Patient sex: M
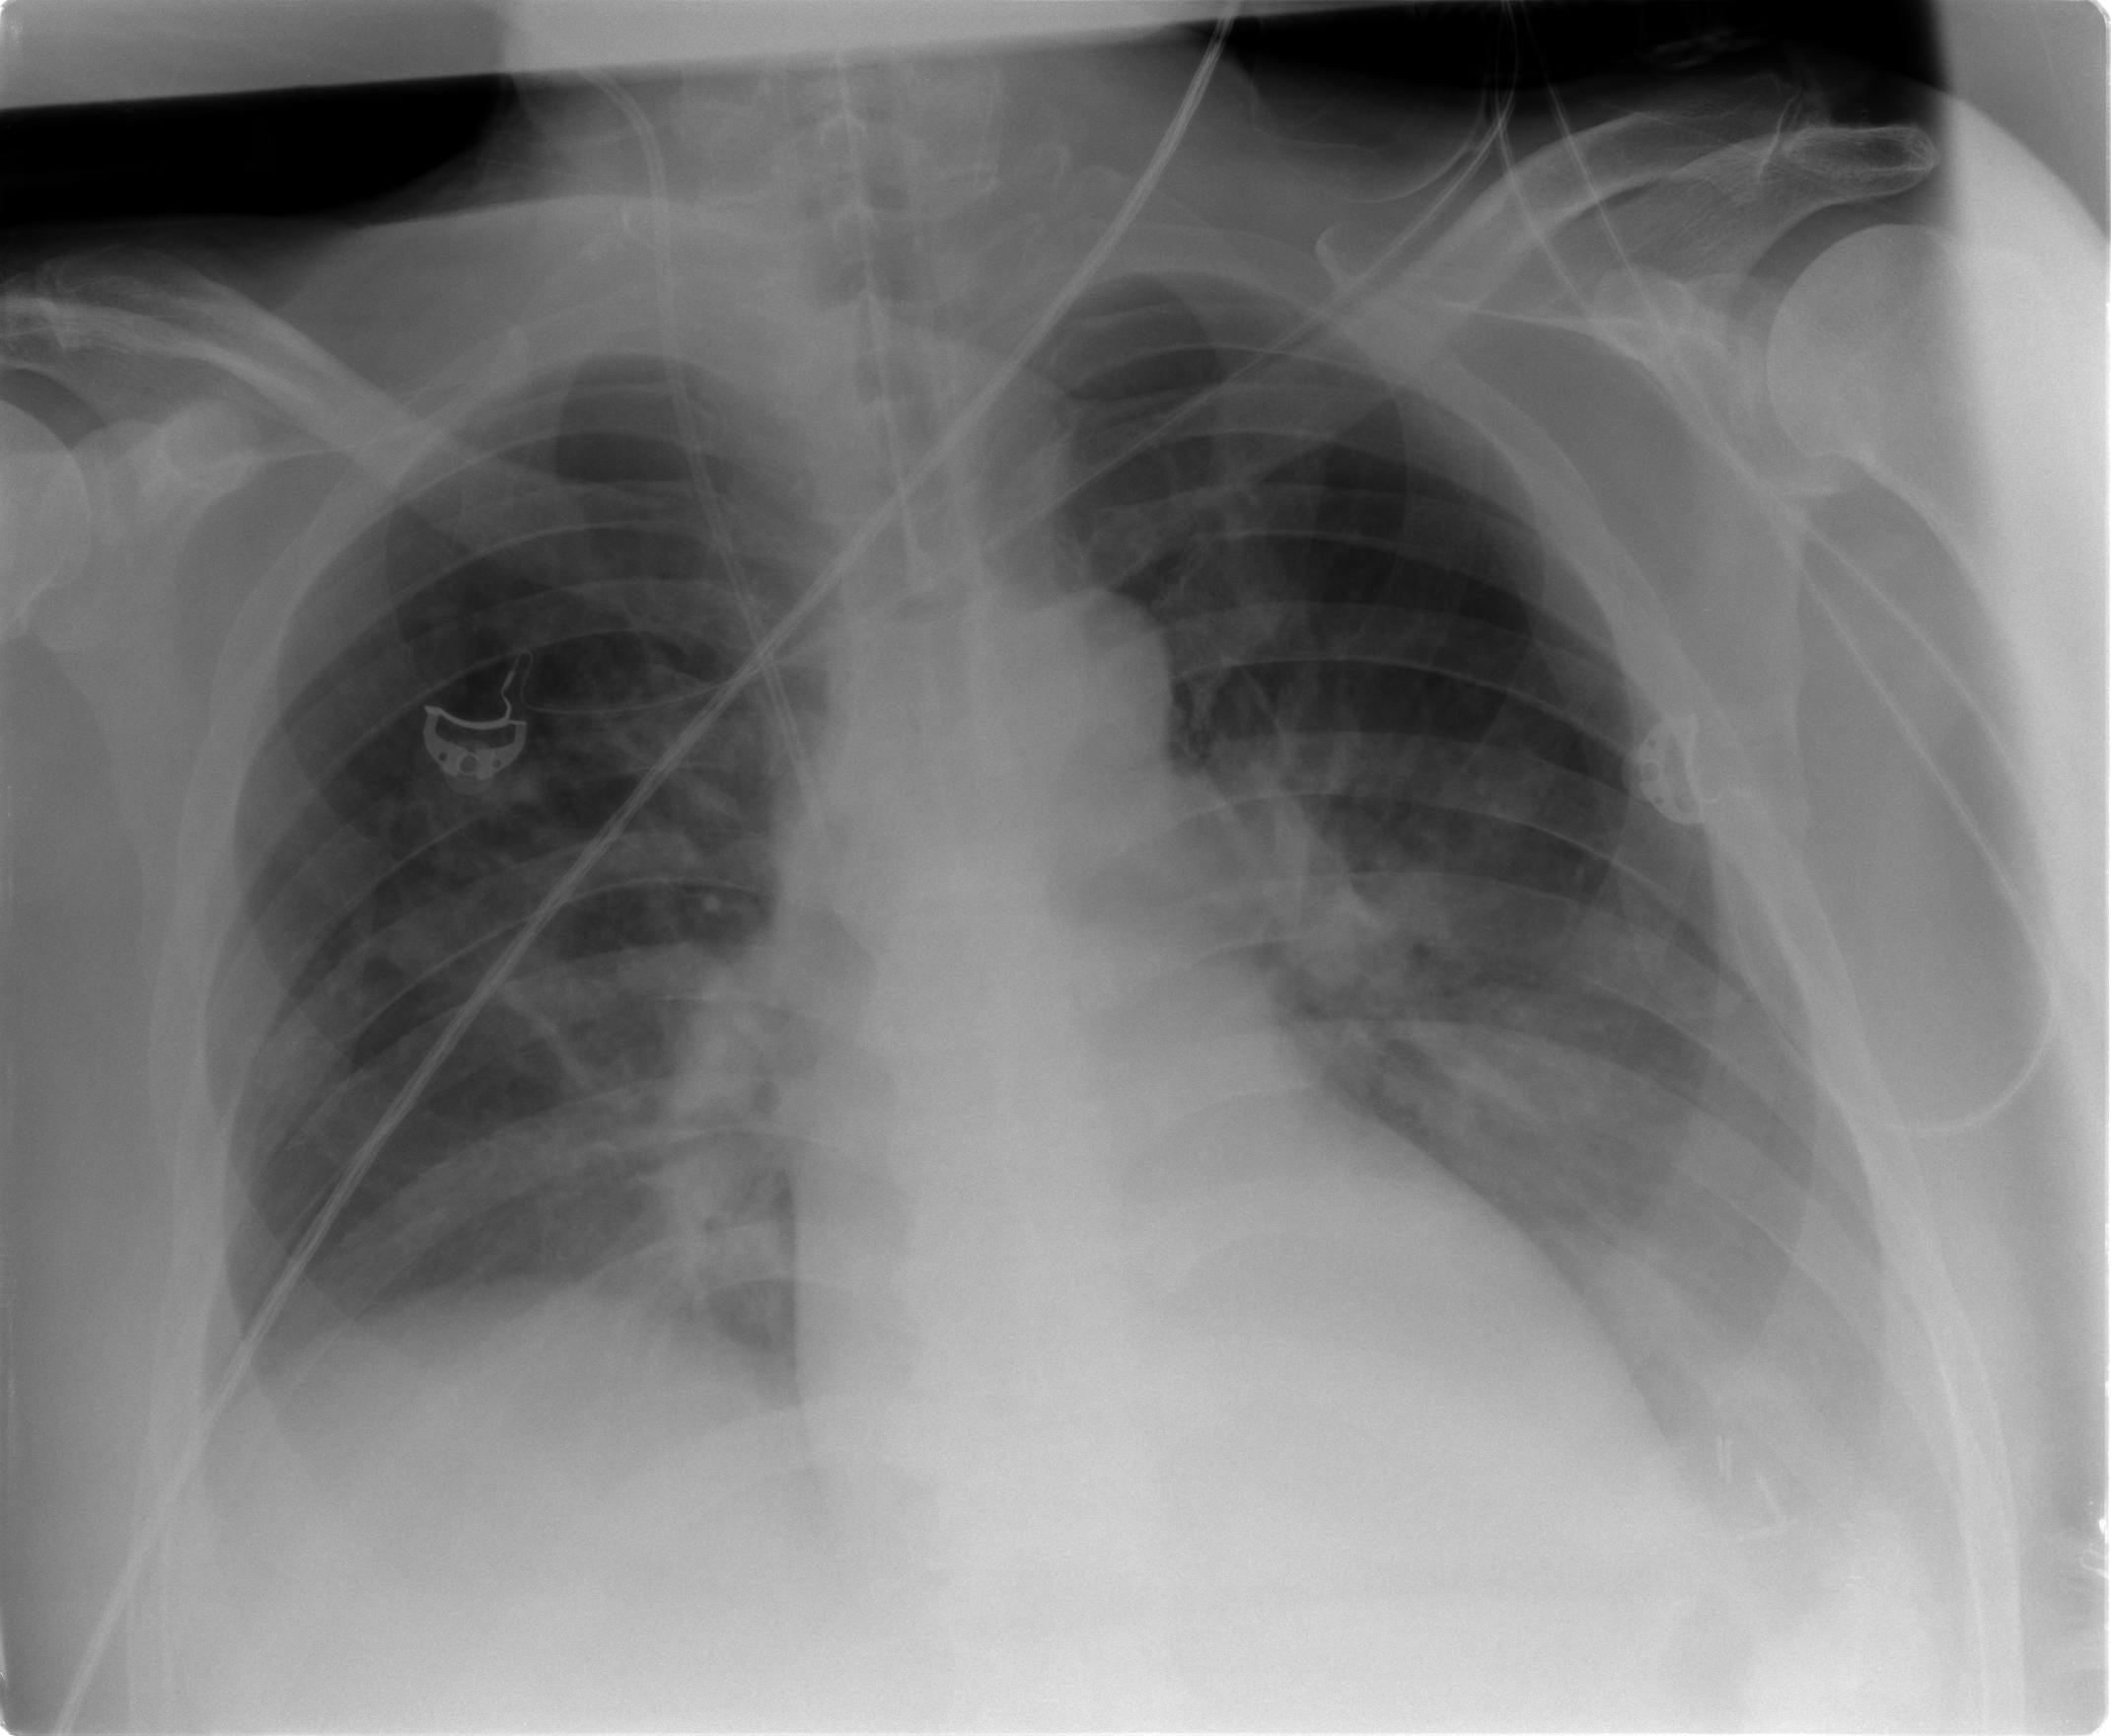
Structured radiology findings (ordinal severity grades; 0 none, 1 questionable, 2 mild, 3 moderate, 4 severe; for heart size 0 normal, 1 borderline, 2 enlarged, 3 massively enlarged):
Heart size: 0
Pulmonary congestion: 2
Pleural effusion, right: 0
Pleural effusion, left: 1
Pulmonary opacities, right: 0
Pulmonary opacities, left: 0
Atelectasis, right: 2
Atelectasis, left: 2